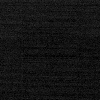
Atmospheric dust classification: dusty